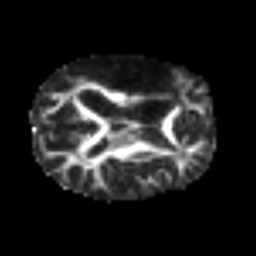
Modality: FA
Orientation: axial
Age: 64
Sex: male
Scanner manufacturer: siemens
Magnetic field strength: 3 T
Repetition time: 3.2 s
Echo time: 0.081 s